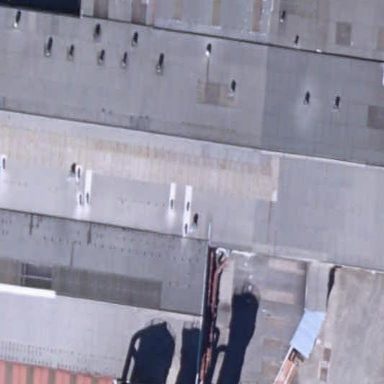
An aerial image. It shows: Industrial building.